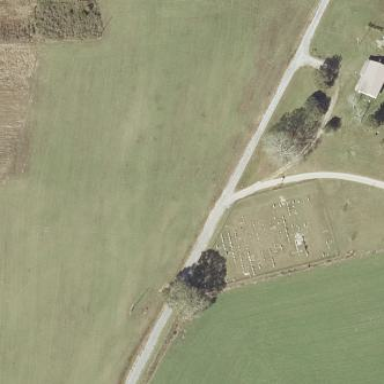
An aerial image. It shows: Grave yard.